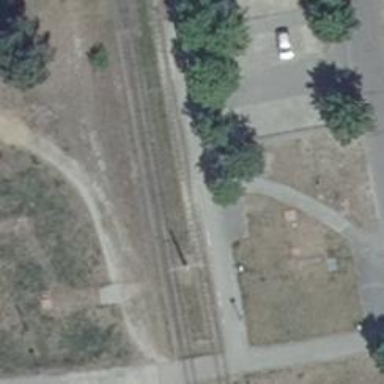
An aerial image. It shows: Tram stop.